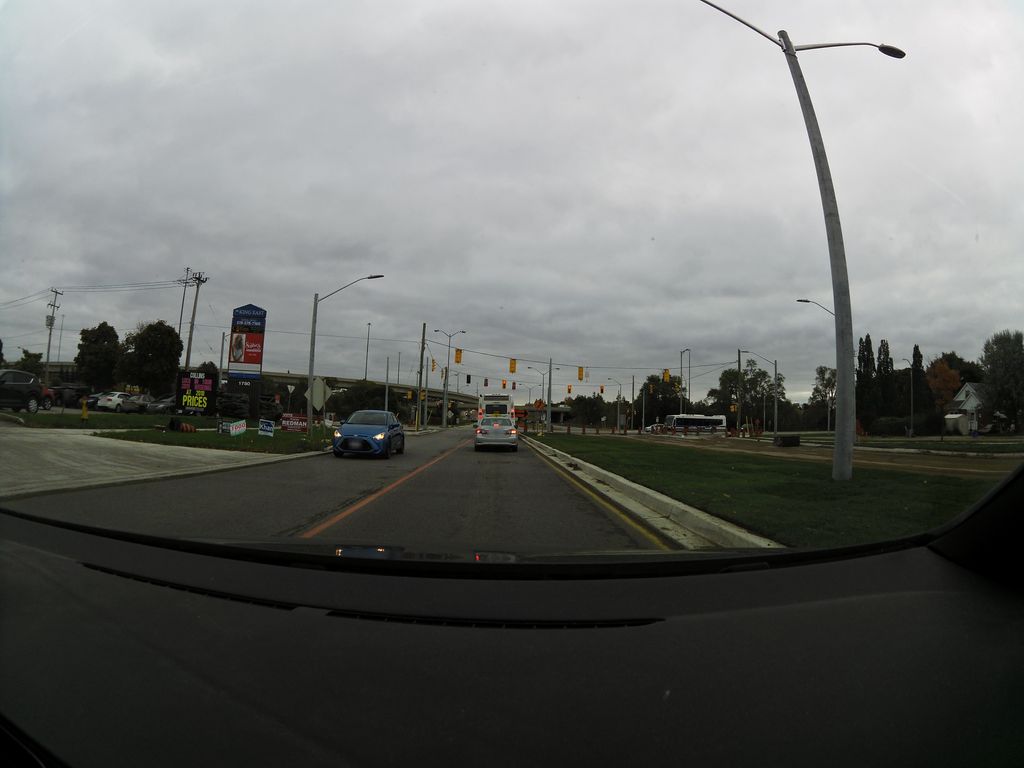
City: kitchener-waterloo